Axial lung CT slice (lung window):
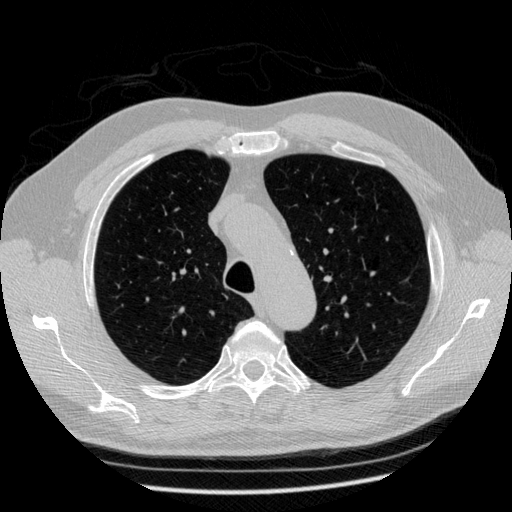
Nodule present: no